Question: I have a date column in my dataframe that looks like the attached screenshot. I would like to change it to date format like this : '"% d /% m /% Y"', I tried pd.to_datetime, but this method doesn't work and return this 'ValueError : ('Unknown string format:', 'Jul 3 2015 12:00:00:000AM')'
The code I am using:
'''
data['DATE'] = pd.to_datetime(data['DATE'])
'''
Can someone help me ? Thanks

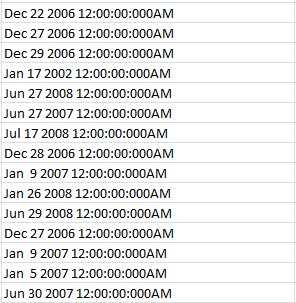
Answer: Try:
'''
df['DATE'] = pd.to_datetime(df['DATE'], format="%b %d %Y %H:%M:%S:%f%p")
'''
'''
import pandas as pd
df = pd.DataFrame({"DATE": ['Jul 3 2015 12:00:00:000AM']})
df['DATE'] = pd.to_datetime(df['DATE'], format="%b %d %Y %H:%M:%S:%f%p")
print(df)
'''
'''
DATE
0 2015-07-03 12:00:00
'''
use '.dt.strftime("%d/%m/%Y")'
'''
df['DATE'] = pd.to_datetime(df['DATE'], format="%b %d %Y %H:%M:%S:%f%p").dt.strftime("%d/%m/%Y")
print(df)
'''
'''
DATE
0 03/07/2015
'''